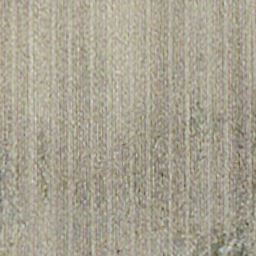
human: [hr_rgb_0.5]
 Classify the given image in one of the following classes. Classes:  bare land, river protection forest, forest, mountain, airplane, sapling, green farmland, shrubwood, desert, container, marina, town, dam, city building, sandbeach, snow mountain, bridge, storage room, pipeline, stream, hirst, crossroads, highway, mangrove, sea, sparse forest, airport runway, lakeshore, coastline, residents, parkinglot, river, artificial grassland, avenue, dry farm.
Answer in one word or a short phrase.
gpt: dry farm